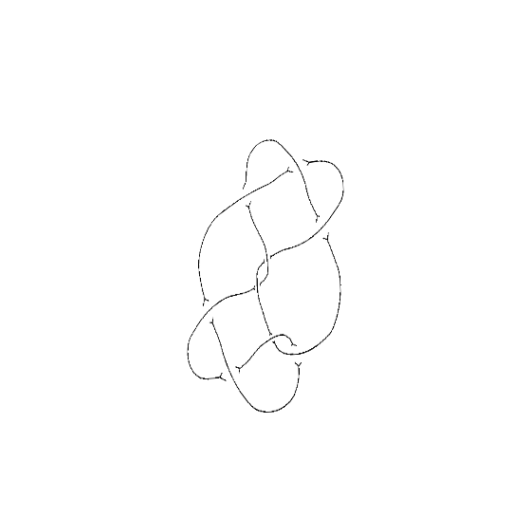
Crossing number: 9